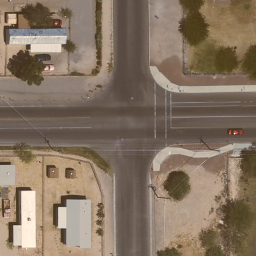
Label: intersection